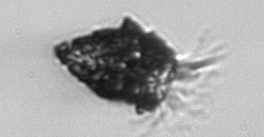
Label: Tintinnopsis